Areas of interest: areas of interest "Car Dealership"
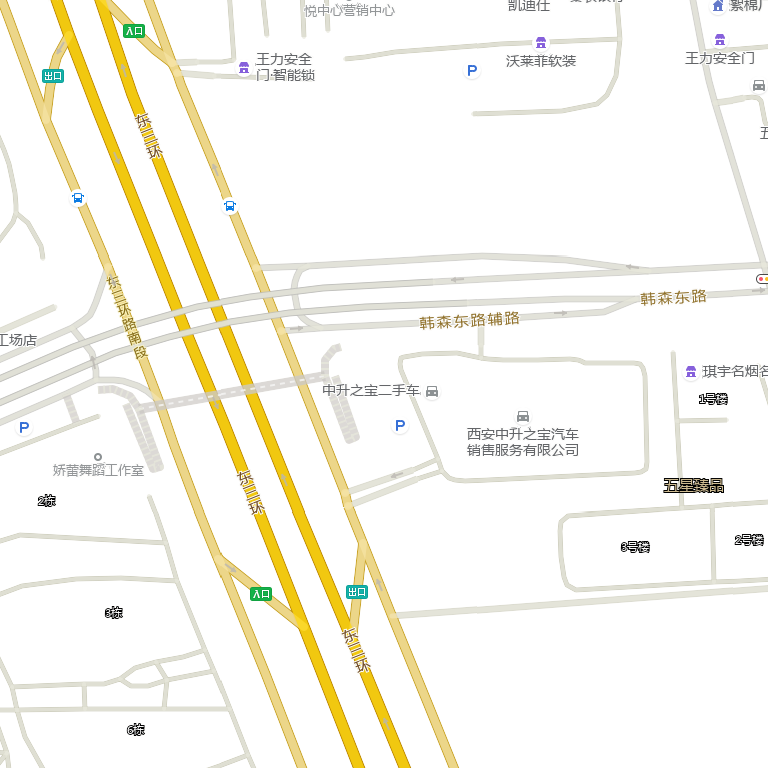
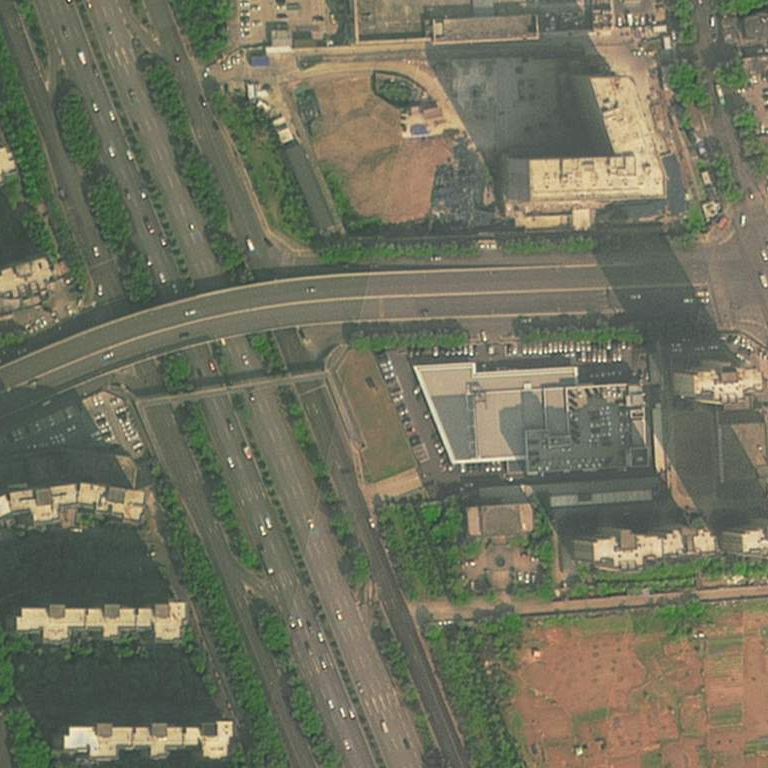